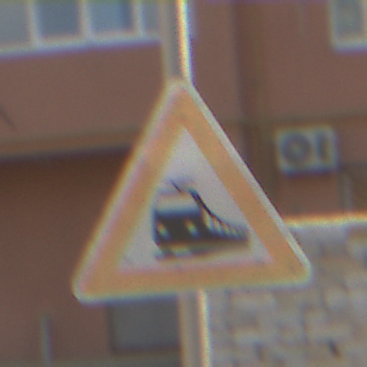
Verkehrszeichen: Bahnuebergang
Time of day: MorningAfternoon
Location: Outdoor (Urban)
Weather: PartlyCloudy
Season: NotSpecified
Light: Natural